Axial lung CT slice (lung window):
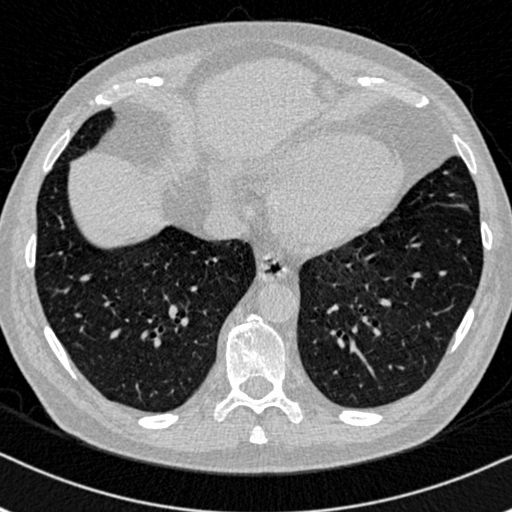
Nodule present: no